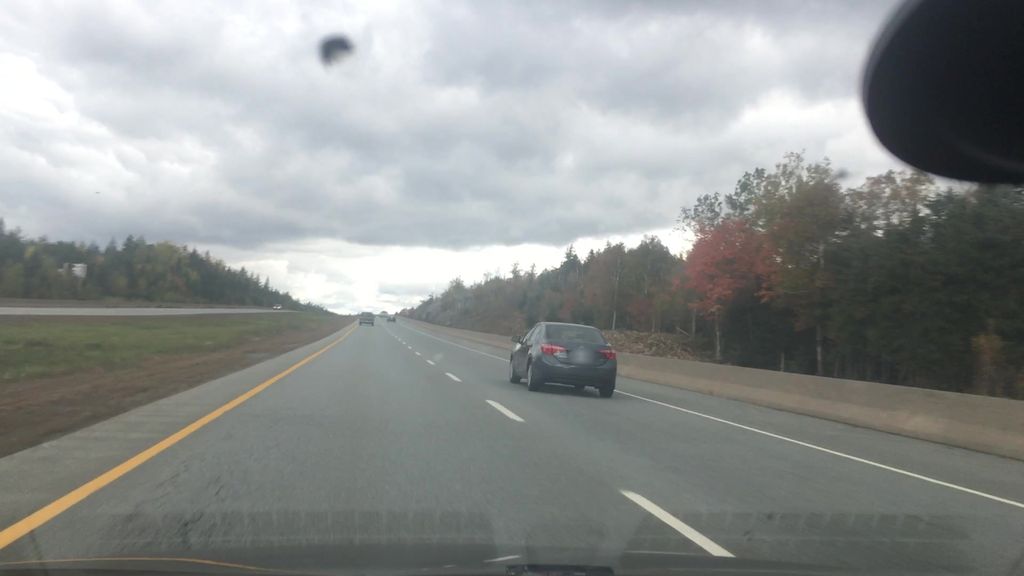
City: halifax